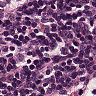
Metastatic tissue present: no